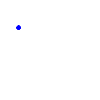
Particle: pion